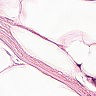
Metastatic tissue present: no